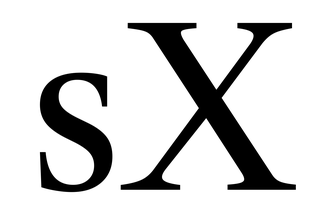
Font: LibreCaslonText_Regular